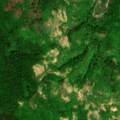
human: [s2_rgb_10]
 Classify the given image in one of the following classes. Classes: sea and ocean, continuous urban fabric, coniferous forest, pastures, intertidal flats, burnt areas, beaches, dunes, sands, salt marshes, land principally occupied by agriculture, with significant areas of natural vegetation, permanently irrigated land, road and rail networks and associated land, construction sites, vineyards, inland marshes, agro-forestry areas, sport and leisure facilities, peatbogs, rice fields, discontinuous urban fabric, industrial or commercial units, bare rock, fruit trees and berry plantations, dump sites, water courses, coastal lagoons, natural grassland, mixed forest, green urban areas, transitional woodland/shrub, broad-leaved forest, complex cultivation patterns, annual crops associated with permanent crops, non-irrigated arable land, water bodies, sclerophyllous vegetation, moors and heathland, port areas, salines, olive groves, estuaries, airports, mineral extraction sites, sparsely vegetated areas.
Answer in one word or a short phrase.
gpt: broad-leaved forest, transitional woodland/shrub